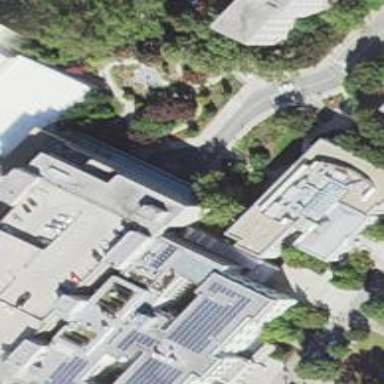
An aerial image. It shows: View of university building.